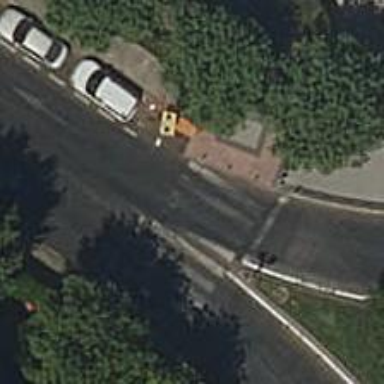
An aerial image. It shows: Crossing with traffic signals.